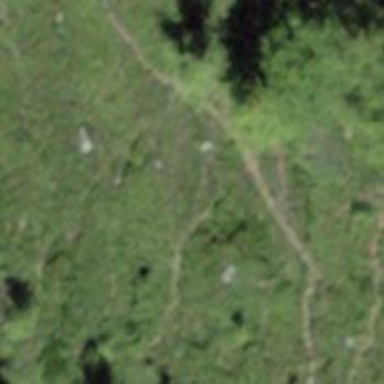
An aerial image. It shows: Path.